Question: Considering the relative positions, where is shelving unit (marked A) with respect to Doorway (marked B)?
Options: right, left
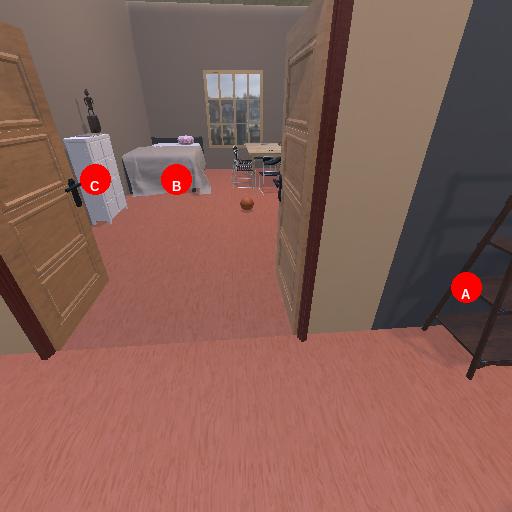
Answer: right